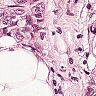
Metastatic tissue present: yes